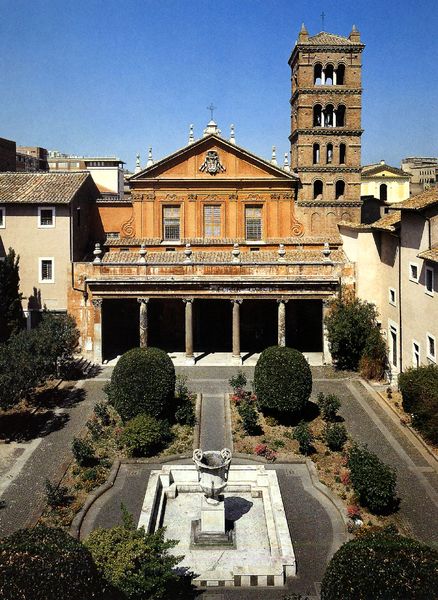
Titel: Santa Cecilia in Trastevere
Institution: Rom, Santa Cecilia in Trastevere
Schlagwörter: baum, himmel, bäume, gelb, ocker, stadt, fenster, marmor, orange, schmuck, säule, säulen, dach, gebäude, haus, park, rot, weg, ornament, architektur, steine, häuser, busch, büsche, kirche, wege, brunnen, turm, garten, krug, skulptur, vase, balkon, bogen, fassade, italien, pflaster, dächer, giebel, ziegel, farbe, hof, rundbogen, symmetrie, plastik, foto, bögen, innenhof, antike, glockenturm, kreuz, moschee, pflastersteine, arkaden, rom, wappen, villa, ziegeln, voluten, griechisch, beet, beete, dorisch, buchs, korinthisch, sakralbau, römisch, toskana, tympanon, kriche, barockgarten, rustica, geibel, bux, terrakotta, mediteran, säuen, campnile, säkularbau, rof, gebäude mit antiken säulen